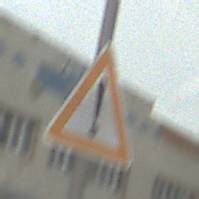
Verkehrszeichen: Gefahrenstelle
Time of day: MorningAfternoon
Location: Outdoor (Suburban)
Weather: PartlyCloudy
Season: NotSpecified
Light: Natural